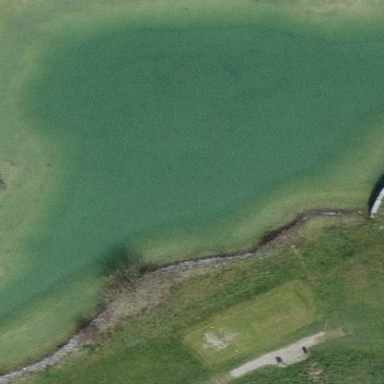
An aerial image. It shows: Peaceful pond surrounded by nature.